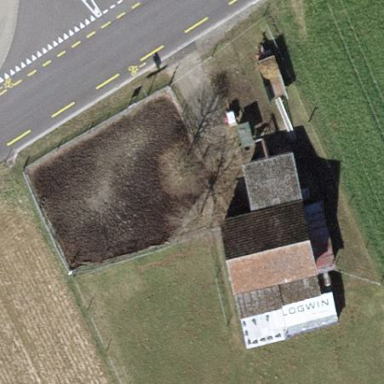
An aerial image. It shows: Farmyard area.